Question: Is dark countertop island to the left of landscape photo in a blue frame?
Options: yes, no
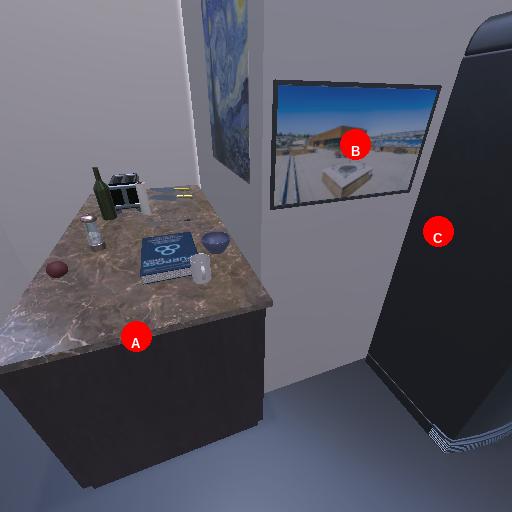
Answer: yes